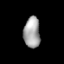
Tissue: lung
Cell type: Fibroblasts
Senescence score: 0.6023
Nuclear area (px): 490
Mean DAPI intensity: 165.345